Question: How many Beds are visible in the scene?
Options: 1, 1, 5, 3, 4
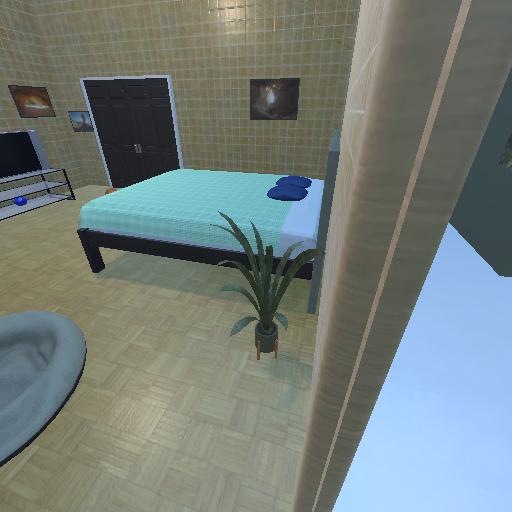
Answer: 1